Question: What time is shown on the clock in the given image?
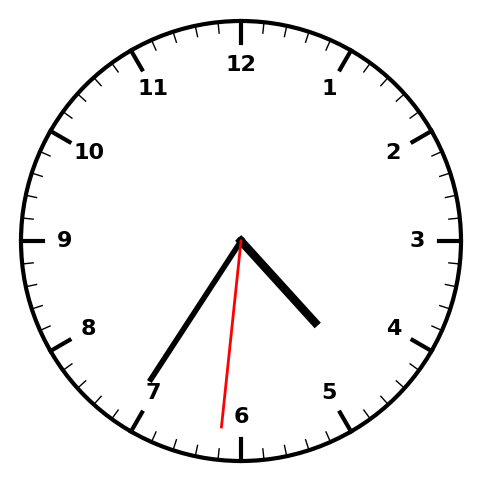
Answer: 04:35:31